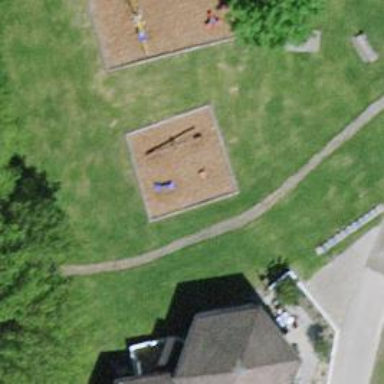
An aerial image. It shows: Playground with springy equipment.